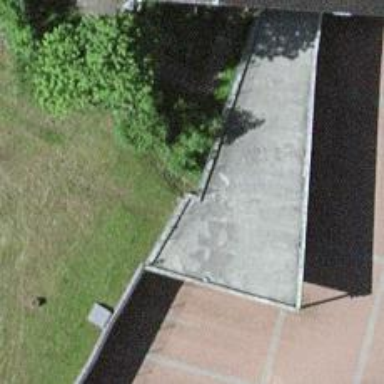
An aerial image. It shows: Retaining wall.